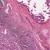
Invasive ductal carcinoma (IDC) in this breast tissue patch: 1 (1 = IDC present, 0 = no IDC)